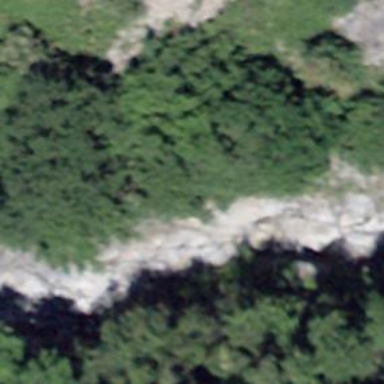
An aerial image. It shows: Gully created by natural forces.